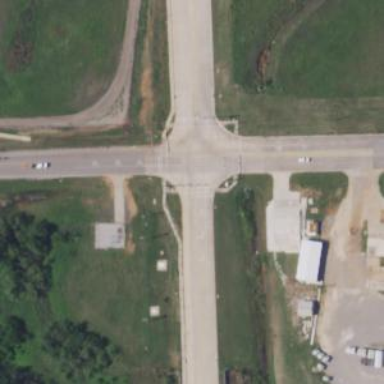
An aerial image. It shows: Unmarked crossing on the road.